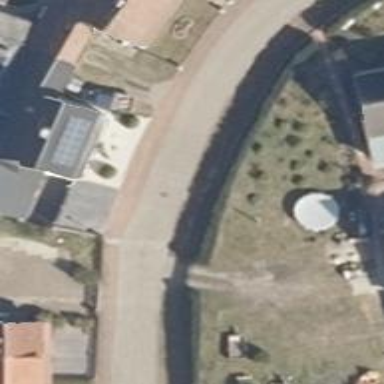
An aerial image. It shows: Residential road paved with concrete.